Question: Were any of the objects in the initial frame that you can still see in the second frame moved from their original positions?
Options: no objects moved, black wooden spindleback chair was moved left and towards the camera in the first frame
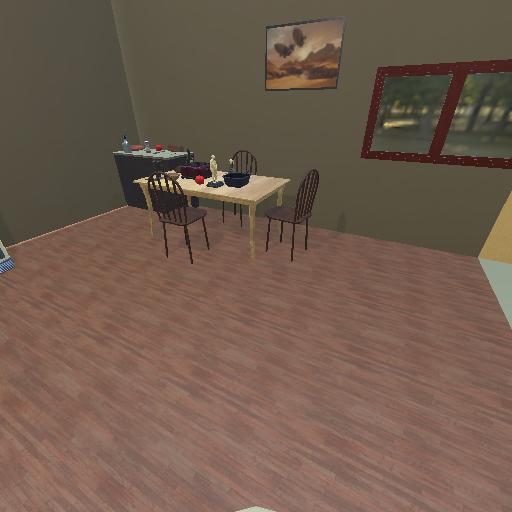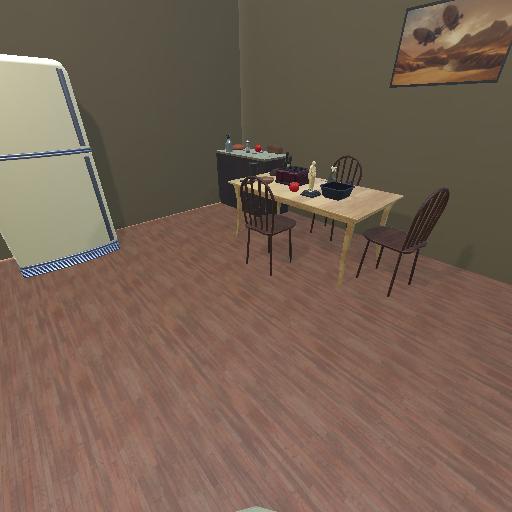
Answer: no objects moved